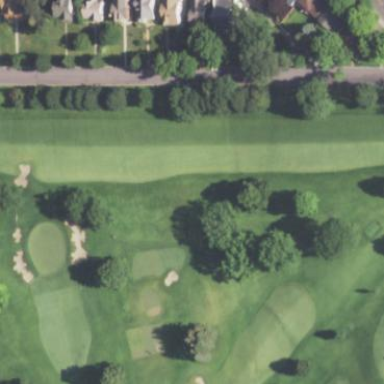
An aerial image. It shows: Scenic golf fairway.